Question: How do I color a cell in a datagridview with the alpha-channel?
RGB works ok, but when specifying the alpha I get distorted numbers instead. I make this color change in the cellPainting event.

'''
e.CellStyle.BackColor = Color.FromArgb(120, 255, 0, 0)
'''
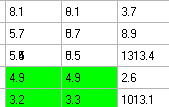
Answer: Well, it's working. Your screen shot shows the cell in the 3rd row getting different values and getting repainted without the BackColor erasing what was there before. It's several digits drawn on top of each other, looks like a 4, 5 and 6. You get more interesting effects by making the DGV smaller so a horizontal scrollbar appears. Dragging it produces a 'smear' of digits.
This just doesn't work very well, not sure why you want to do this. You want a good opaque background to draw new values on. That requires an alpha of 255.